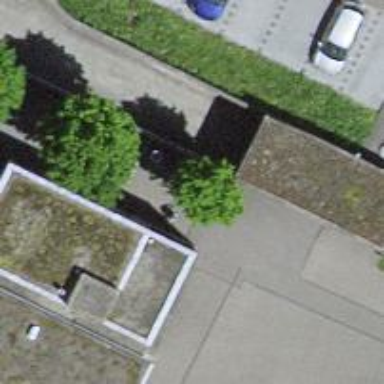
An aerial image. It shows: Group of garages.